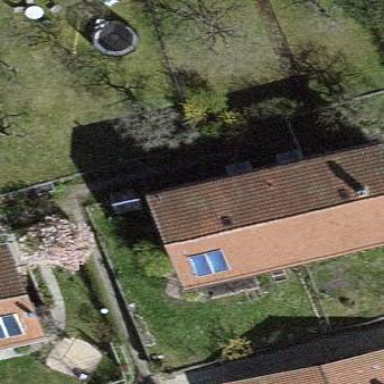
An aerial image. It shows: Terrace building.